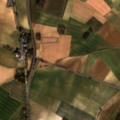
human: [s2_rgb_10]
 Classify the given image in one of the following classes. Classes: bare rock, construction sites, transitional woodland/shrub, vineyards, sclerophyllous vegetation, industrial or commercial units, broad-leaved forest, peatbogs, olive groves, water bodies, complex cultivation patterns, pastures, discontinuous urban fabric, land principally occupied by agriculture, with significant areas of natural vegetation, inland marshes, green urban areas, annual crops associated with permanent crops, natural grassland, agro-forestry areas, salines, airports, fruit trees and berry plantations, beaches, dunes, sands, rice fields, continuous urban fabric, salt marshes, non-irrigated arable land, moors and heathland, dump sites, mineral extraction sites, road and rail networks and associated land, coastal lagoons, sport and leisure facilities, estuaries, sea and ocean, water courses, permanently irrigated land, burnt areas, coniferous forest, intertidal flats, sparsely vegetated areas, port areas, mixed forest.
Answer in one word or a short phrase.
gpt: discontinuous urban fabric, sport and leisure facilities, non-irrigated arable land, pastures